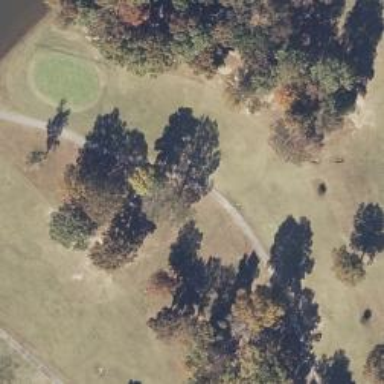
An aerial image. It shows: Golf hole.